Question: I am going to draw some arrows in my 'winform' and I have done most of job.There is only one problem,I can not distinguish among arrows end and start point,they mix in each other and it is not clear that where is start point of each arrow and where is its end point,I have attached an image that shows my problem.I want to know how can I make them sharper or sth like that (a user friendly maybe) arrows that endures can easily see the arrows.

As you can see because the arrows comes after each other the end and start of them is mixed,How can I fix this problem?
Thank you for your help
here is my code
'''
using (Pen P = new Pen(Color.LightBlue, 3))
{
P.StartCap = LineCap.NoAnchor;
P.EndCap = LineCap.ArrowAnchor;
for (int i = 0; i < result.Length; i++)
{
int a = (int)result[i] - 65;
int b;
try
{
b = (int)result[i + 1] - 65;
}
catch (Exception)
{
b = (int)result[0] - 65;
}
Point startPoint = new Point(_guiLocations[a].X, _guiLocations[a].Y);
Point endPoint = new Point(_guiLocations[b].X, _guiLocations[b].Y);
pnlView.CreateGraphics().DrawLine(P, startPoint, endPoint);
}
}
'''
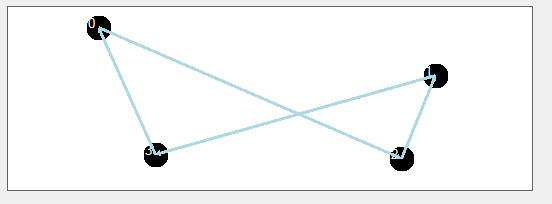
Answer: I have modified your code for a little to make it easier, but I guess you can modify it to your purporses:
'''
protected override void OnPaint(PaintEventArgs e)
{
base.OnPaint(e);
var nodes = new[] { new Node { Code = 'A', Position = new Point(10, 10) }, new Node { Code = 'B', Position = new Point(45, 45) } };
using (Pen P = new Pen(Color.LightBlue, 3))
{
P.StartCap = LineCap.NoAnchor;
P.CustomEndCap = new AdjustableArrowCap(4, 8, false);
for (int i = 0; i < nodes.Length; i++)
{
var node = nodes[i];
for (int j = i; j < nodes.Length; j++)
{
var node2 = nodes[j];
if (node == node2)
continue;
Point startPoint = new Point(node.Position.X, node.Position.Y);
Point endPoint = new Point(node2.Position.X, node2.Position.Y);
pnlView.CreateGraphics().DrawLine(P, startPoint, endPoint);
}
}
}
pnlView.PerformLayout();
}
'''
I have defined entity-class for a Node as followed:
'''
class Node
{
public char Code { get; set; }
public Point Position { get; set; }
}
'''
And define CustomEndCap instead of EndCap:
'''
P.CustomEndCap = new AdjustableArrowCap(4, 8, false);
'''